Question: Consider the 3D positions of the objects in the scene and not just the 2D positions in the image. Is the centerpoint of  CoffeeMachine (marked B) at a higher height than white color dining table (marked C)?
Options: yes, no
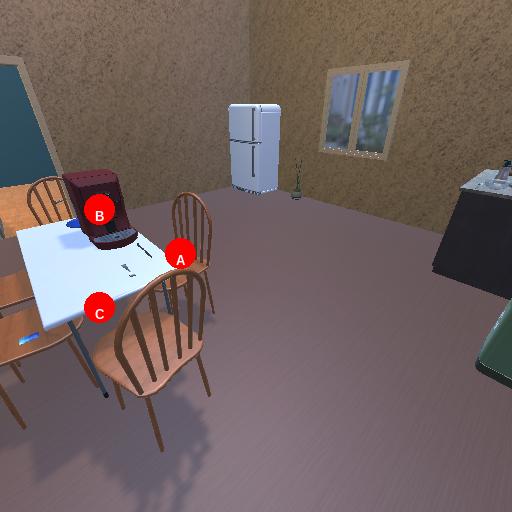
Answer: yes